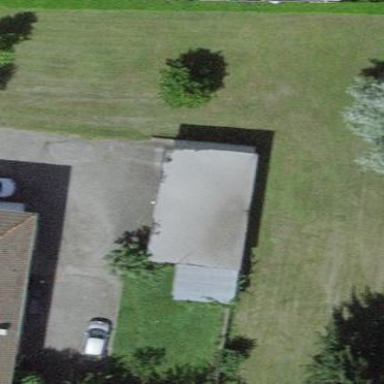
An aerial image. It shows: Garage building.